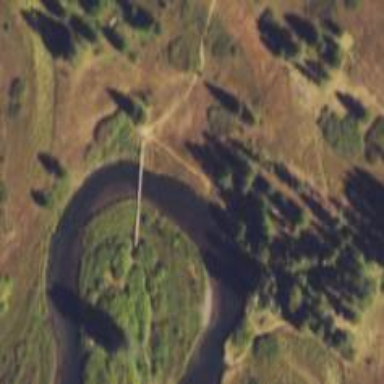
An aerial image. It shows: Simple-suspension bridge over path.